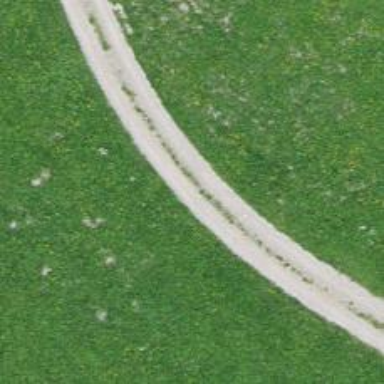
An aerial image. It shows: Track with grade 2 tracktype.